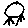
Label: bird